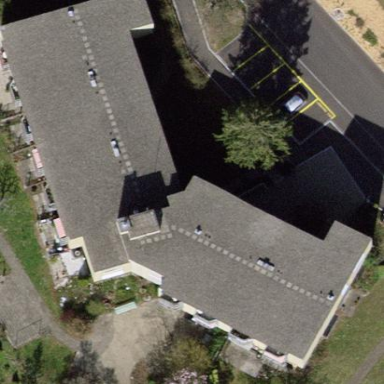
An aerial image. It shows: Building.